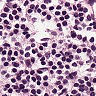
Metastatic tissue present: no